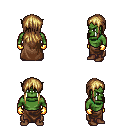
a pixel art fantasy rpg character, male body template, orc, green skin, brown cape, robe skirt, blonde unkempt hairstyle, gold gloves, brown shoes, four views (front, back, left, right), 2x2 character sprite sheet, small pixel art, hard edges, no anti-aliasing